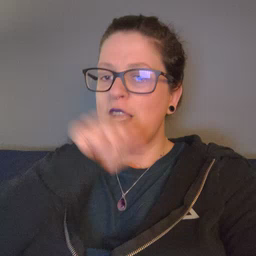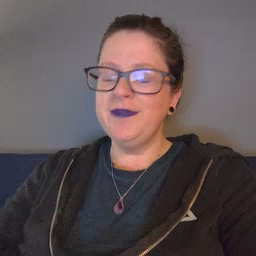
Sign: icecream